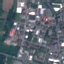
Land use / land cover class: Industrial